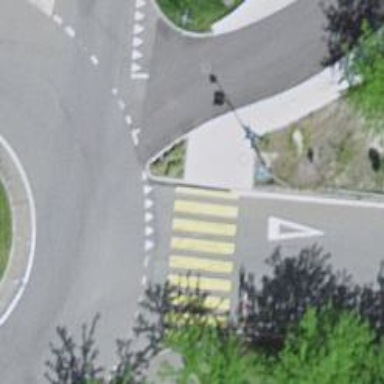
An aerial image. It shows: Uncontrolled crossing on the road.